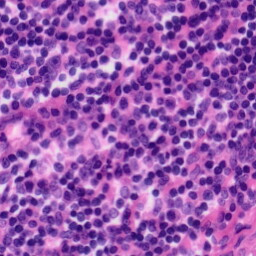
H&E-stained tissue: Tonsil